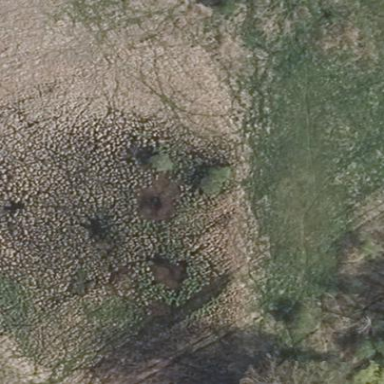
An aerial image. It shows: Wetland area characterized by wet meadow.